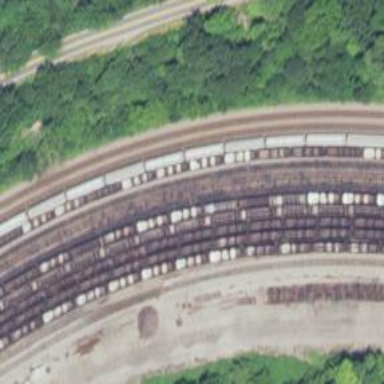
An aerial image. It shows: Railway yard in service.